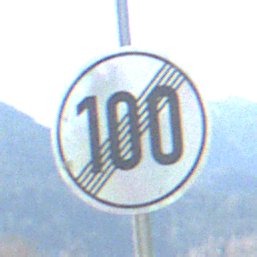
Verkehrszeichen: EndeGeschwindigkeit100
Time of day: MorningAfternoon
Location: Outdoor (Nature)
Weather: PartlyCloudy
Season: NotSpecified
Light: Natural